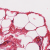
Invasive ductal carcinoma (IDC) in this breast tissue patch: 0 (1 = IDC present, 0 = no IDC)